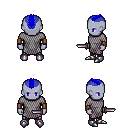
a pixel art fantasy rpg character, male body template, dark elf, purple skin, chain mail, red pants, blue short mohawk hairstyle, leather bracers, metal boots, dagger, four views (front, back, left, right), 2x2 character sprite sheet, small pixel art, hard edges, no anti-aliasing